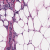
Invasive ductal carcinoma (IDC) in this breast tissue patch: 1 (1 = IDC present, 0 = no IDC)